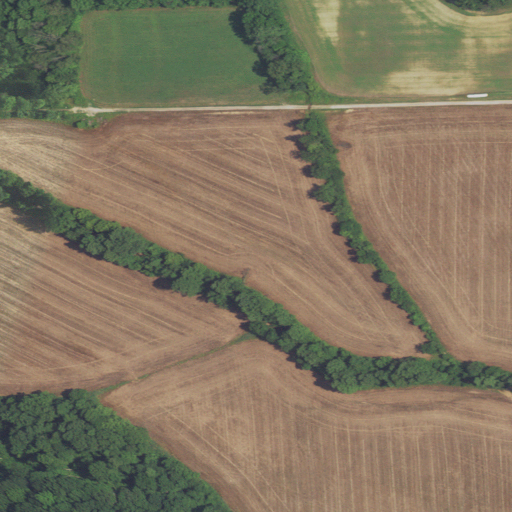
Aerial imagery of valley in Indiana named Carr Hollow containing cultivated crops, deciduous forest, and pasture